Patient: sex F, age 61
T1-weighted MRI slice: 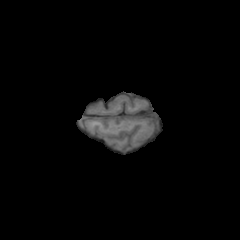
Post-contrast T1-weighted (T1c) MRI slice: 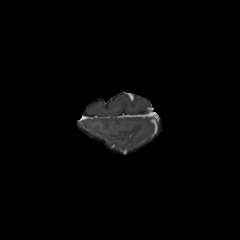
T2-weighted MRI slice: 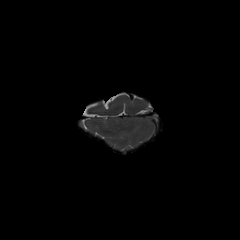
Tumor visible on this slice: no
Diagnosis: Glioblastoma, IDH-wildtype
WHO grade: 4